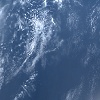
Label: water